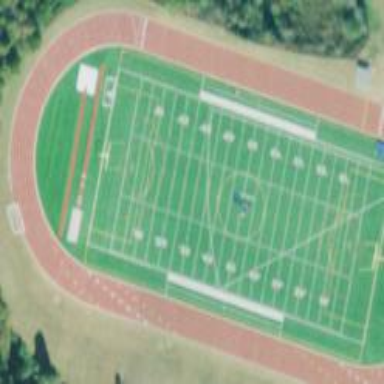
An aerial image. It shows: American football pitch for leisure and sport activities.